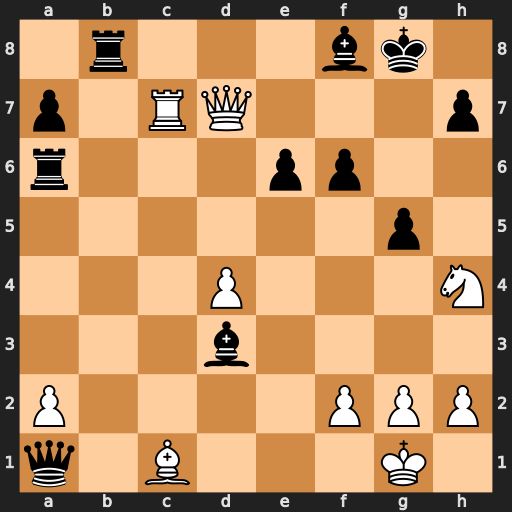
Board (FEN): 1r3bk1/p1RQ3p/r3pp2/6p1/3P3N/3b4/P4PPP/q1B3K1
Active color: w
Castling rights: -
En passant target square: -
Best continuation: Qf7+ Kh8 Qxf6+